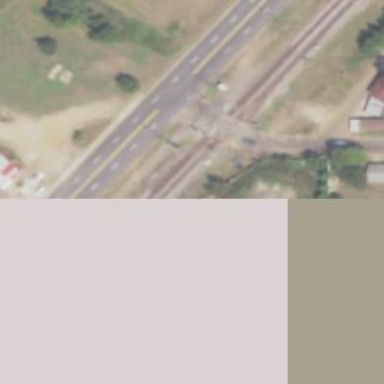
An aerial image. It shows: Level crossing along the railway.